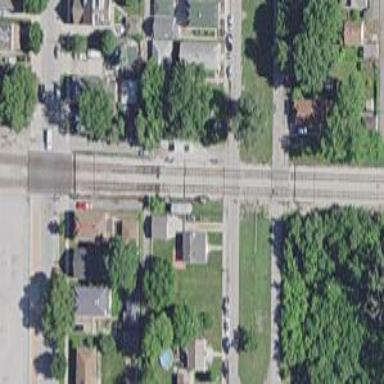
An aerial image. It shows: Level crossing along the railway.